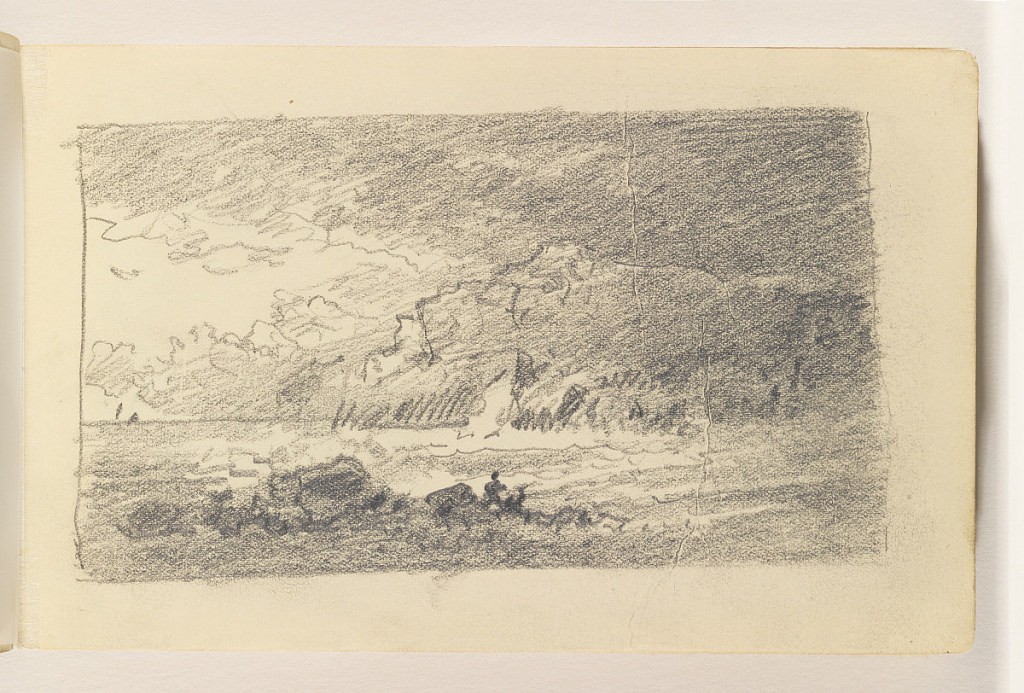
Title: Ocean and Rocks with Large Cliffs and Distant Boats
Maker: William Trost Richards, American, 1833–1905
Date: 1885–90
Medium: Graphite on cream wove paper, bound
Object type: Sketchbook folio
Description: Dark rocks in left foreground in front of ocean. In distance at right, large cliffs. On horizon at left, two small boats.